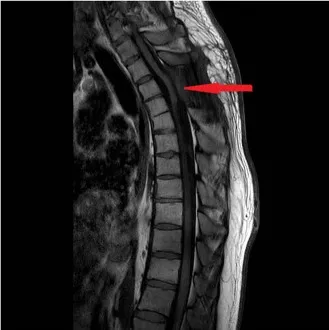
(b) T1 images of sagittal plain MRI scan re-examined 6 months following surgery. Cystic space that was occupied vanished without recurrence. When compared to before surgery, the spinal cord morphology is dramatically improved.
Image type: radiology (mri)